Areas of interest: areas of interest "Pearl Commercial Plaza"
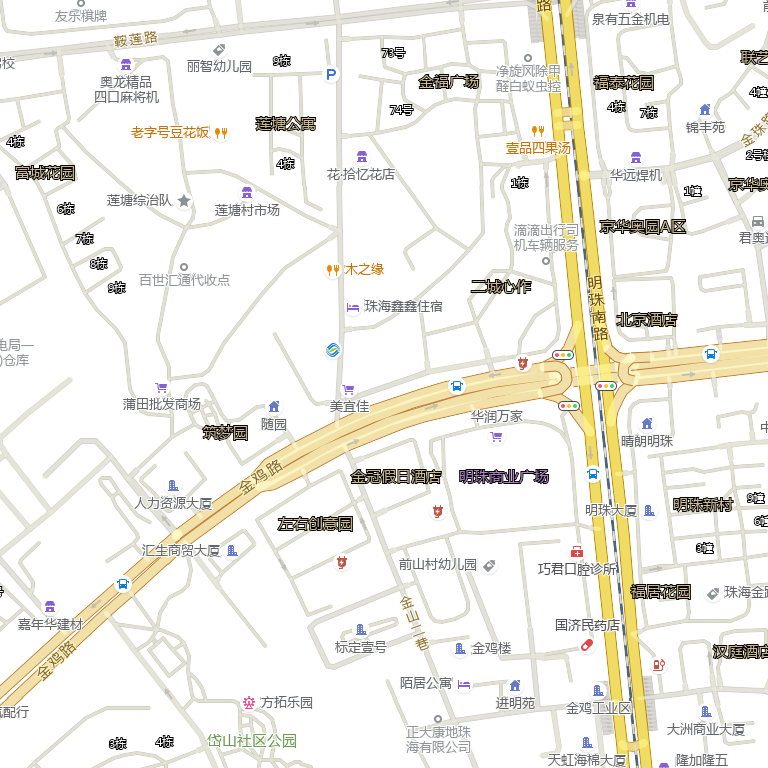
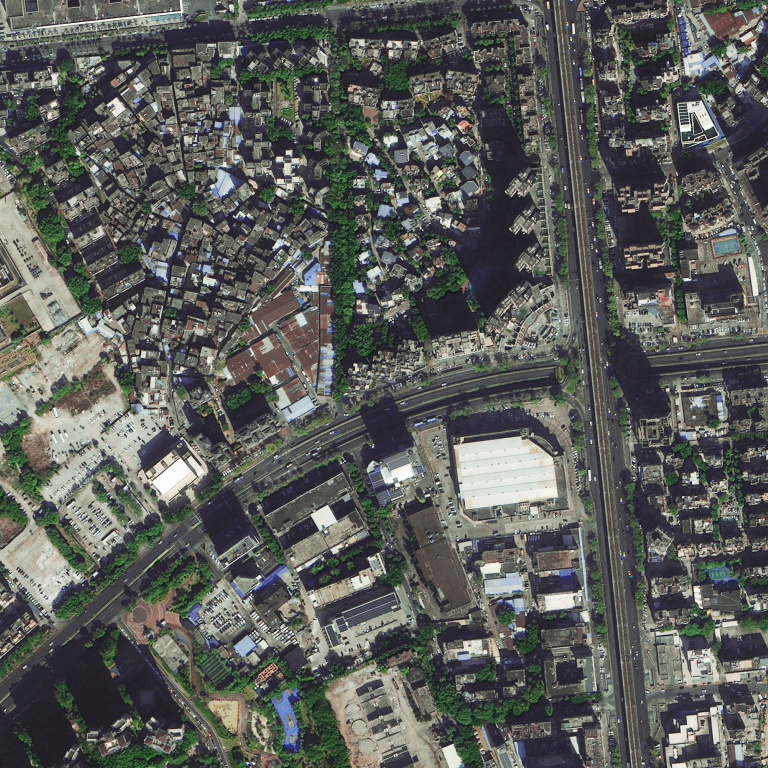